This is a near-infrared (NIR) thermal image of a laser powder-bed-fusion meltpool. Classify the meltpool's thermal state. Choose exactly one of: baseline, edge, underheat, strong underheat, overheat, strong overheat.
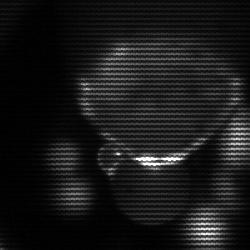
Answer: edge